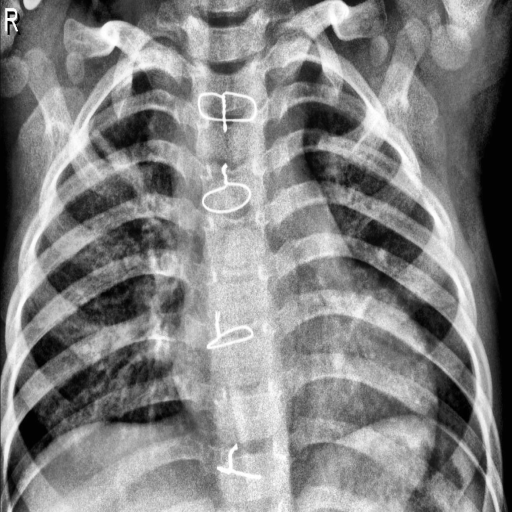
Finding: PNEUMONIA